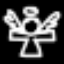
Label: angel